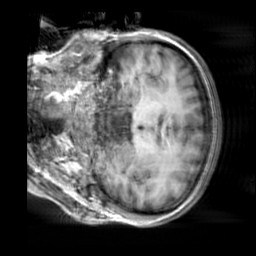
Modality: T1w
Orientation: coronal
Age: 21
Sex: female
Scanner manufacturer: siemens
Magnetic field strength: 3 T
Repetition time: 2.3 s
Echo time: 0.00303 s